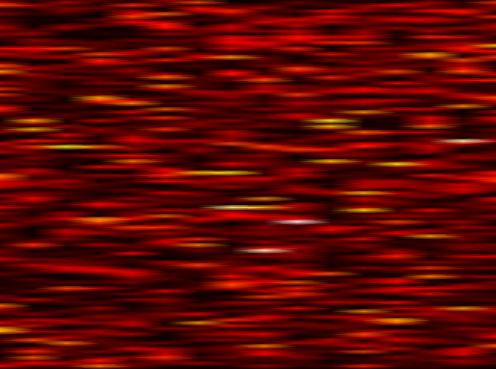
Label: WOLA